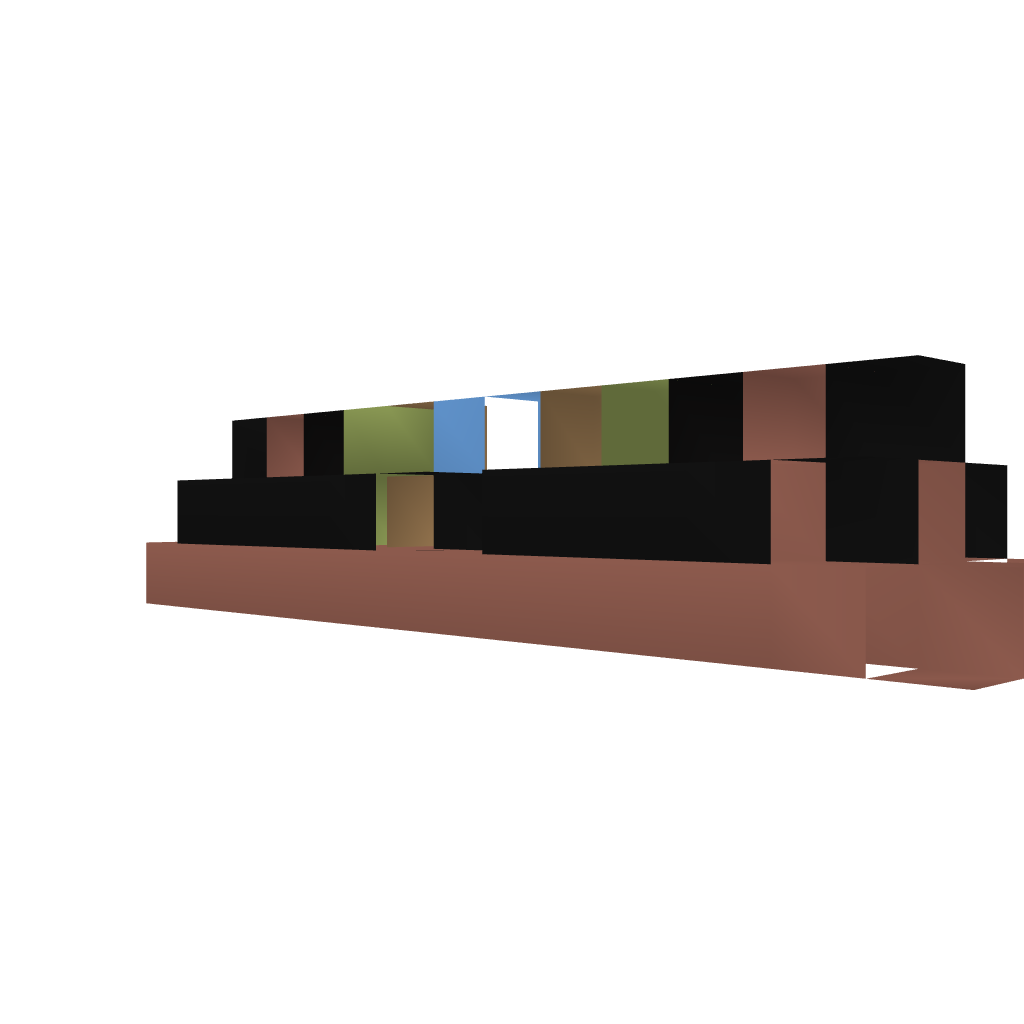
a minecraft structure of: Slide Door